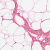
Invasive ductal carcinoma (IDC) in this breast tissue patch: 0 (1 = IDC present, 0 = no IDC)